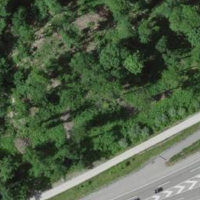
EUNIS habitat code: 57
Species observed at this site:
Chorthippus biguttulus
Pseudochorthippus parallelus